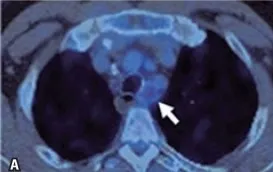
Paratracheal lymph node. Positron tomography emission imaging with left paratracheal lymph node (SUV 5.5).
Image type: radiology (pet)